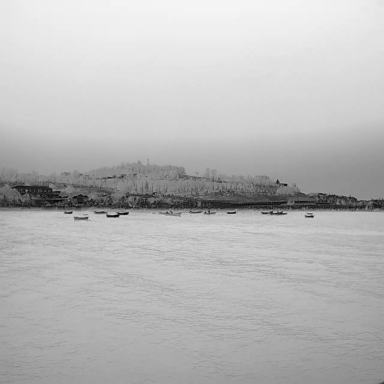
There are 13 bulk_carriers in the infrared image.